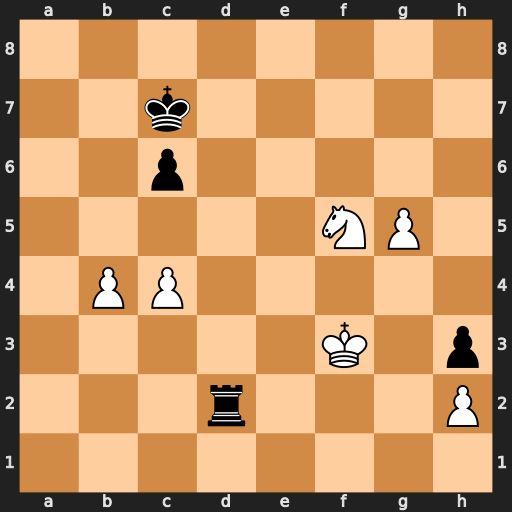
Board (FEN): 8/2k5/2p5/5NP1/1PP5/5K1p/3r3P/8
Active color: w
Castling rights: -
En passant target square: -
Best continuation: g6 Rxh2 g7